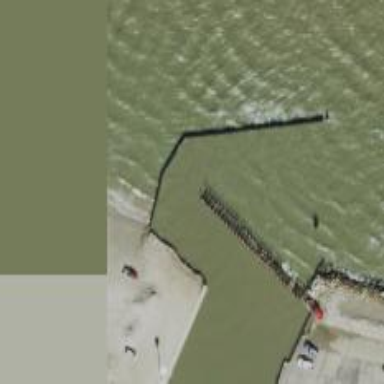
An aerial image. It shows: Breakwater structure.